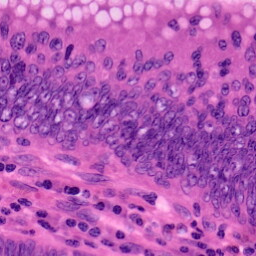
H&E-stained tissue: Colon